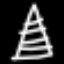
Label: The Eiffel Tower